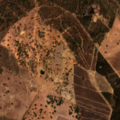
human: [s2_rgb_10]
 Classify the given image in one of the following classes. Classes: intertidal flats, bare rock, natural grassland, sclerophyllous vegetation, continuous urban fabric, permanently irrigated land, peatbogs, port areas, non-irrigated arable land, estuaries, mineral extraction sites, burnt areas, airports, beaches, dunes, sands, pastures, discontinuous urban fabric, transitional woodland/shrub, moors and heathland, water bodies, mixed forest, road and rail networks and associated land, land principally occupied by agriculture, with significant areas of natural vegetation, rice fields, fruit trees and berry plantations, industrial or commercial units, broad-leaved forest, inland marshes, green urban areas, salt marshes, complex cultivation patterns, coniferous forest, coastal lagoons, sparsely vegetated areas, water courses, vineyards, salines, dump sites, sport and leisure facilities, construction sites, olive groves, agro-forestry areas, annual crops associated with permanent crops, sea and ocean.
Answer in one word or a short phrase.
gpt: non-irrigated arable land, pastures, agro-forestry areas, transitional woodland/shrub